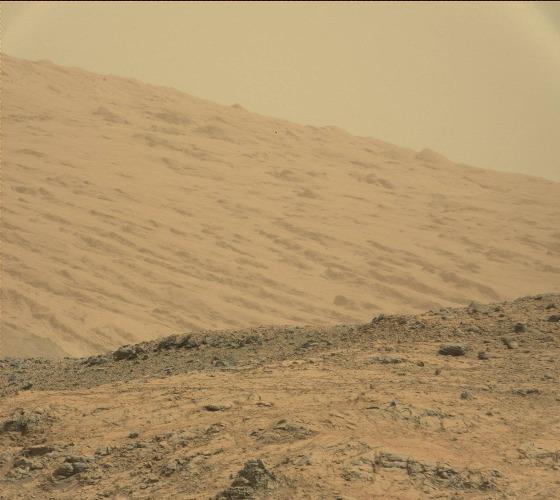
Terrain classes present: Bedrock, Gravel / Sand / Soil, Rock, Sky / Distant Mountains